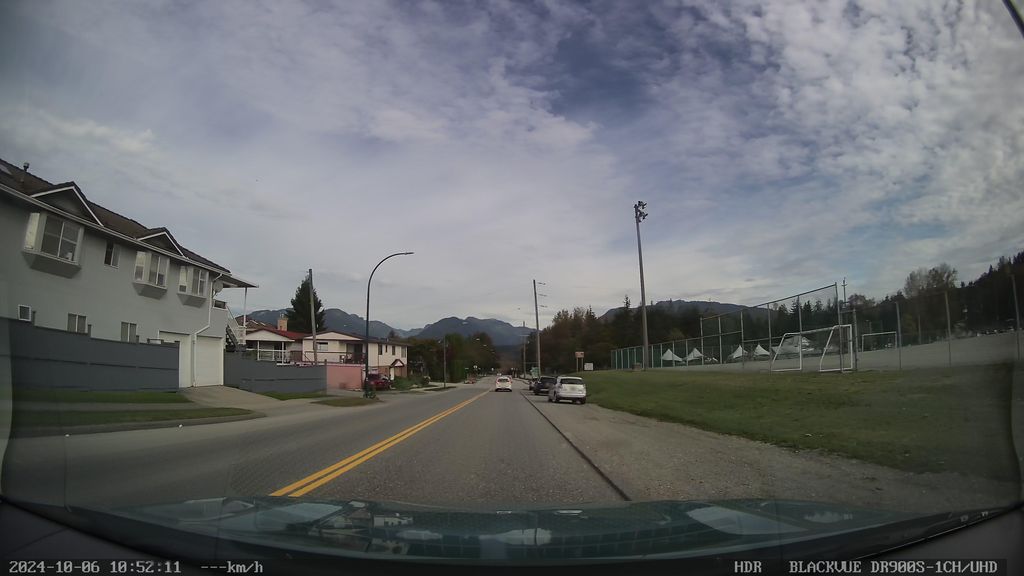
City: vancouver